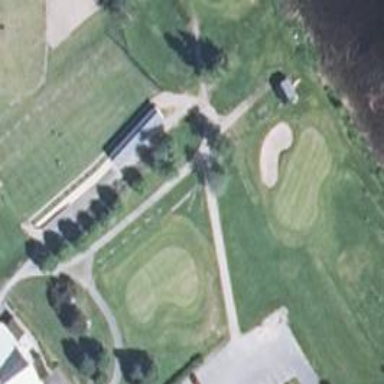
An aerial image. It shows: Service road designated as golf cart path.